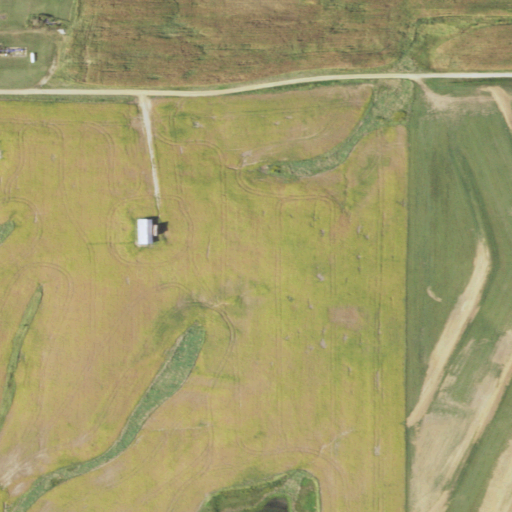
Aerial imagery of mountain in Illinois named Onion Hill containing cultivated crops, open development, pasture, low intensity development, medium intensity development, and grassland